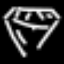
Label: diamond